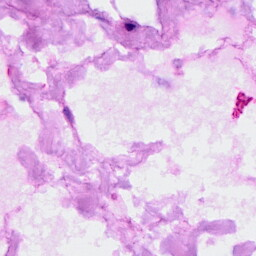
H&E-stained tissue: Ovarian